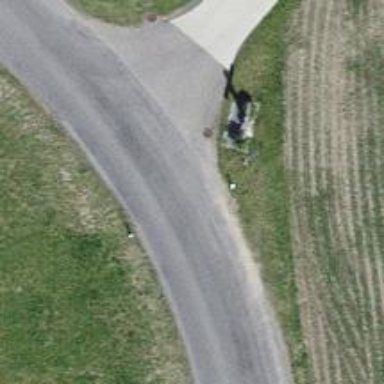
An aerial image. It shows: Historic wayside cross.